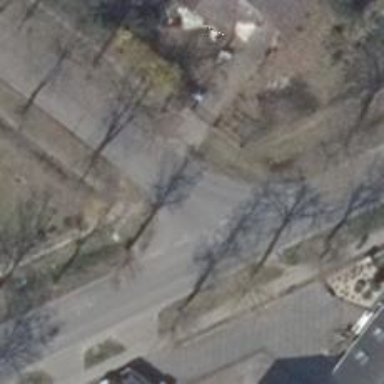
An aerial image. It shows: Road with "give way" sign.